Interaction volume radius: 10 \u00c5
Interaction volume height: 15 \u00c5
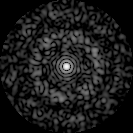
Disorder parameter: 0.8096